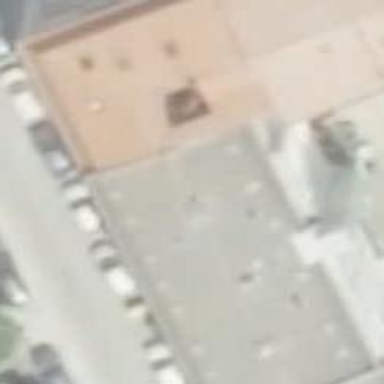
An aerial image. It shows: Café.